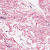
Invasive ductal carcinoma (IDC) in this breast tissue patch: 0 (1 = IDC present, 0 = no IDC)